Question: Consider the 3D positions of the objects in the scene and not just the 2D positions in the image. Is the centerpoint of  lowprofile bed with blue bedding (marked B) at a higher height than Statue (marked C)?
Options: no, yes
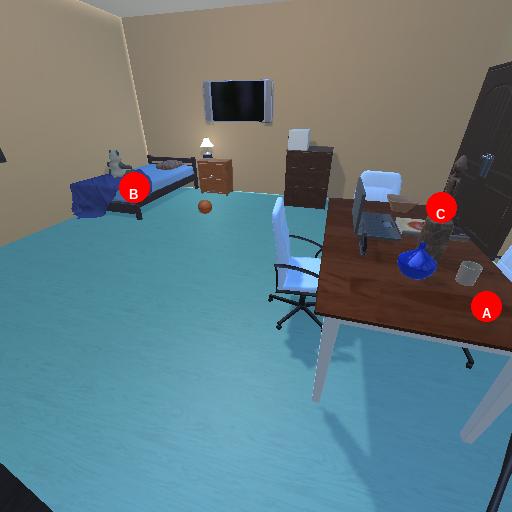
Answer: no